The trace is the raw vibration amplitude of a rotating bearing as a function of time. What is the most likely bearing condition (normal, inner_race, outer_race, ball)?
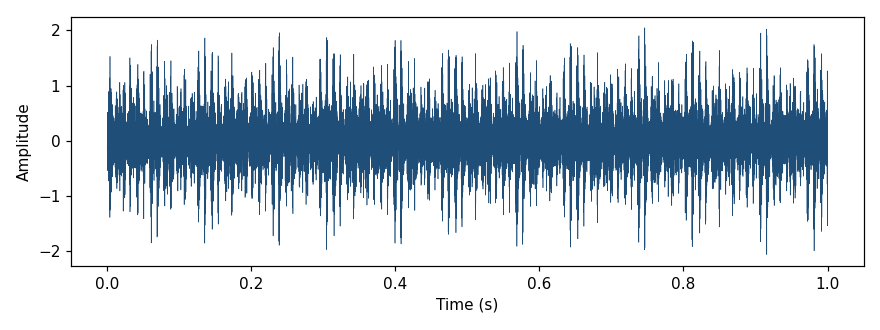
Answer: outer_race